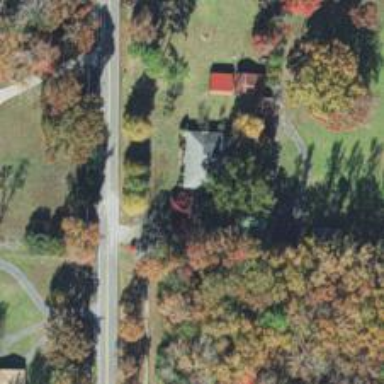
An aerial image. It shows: Driveway.